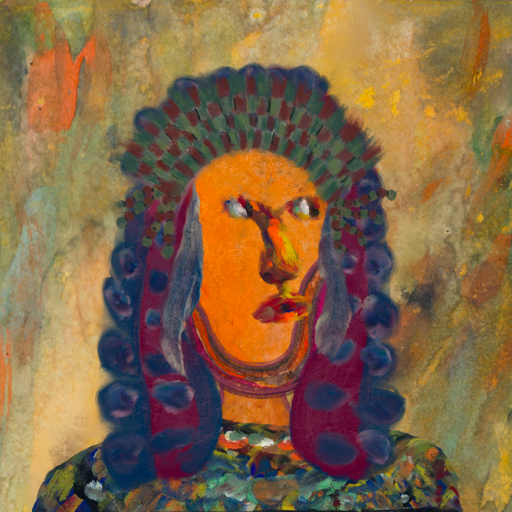
Background: Comrade, Head And Neck Side: Hypocrite_w_Hair, Face Side: An_Impression, Bust: An_Impression, Hair Side: Hill_Girl, Head Accessory: After_Raid_Crown, Second Necklace: Blank, Necklace: Blank, Baby: Blank